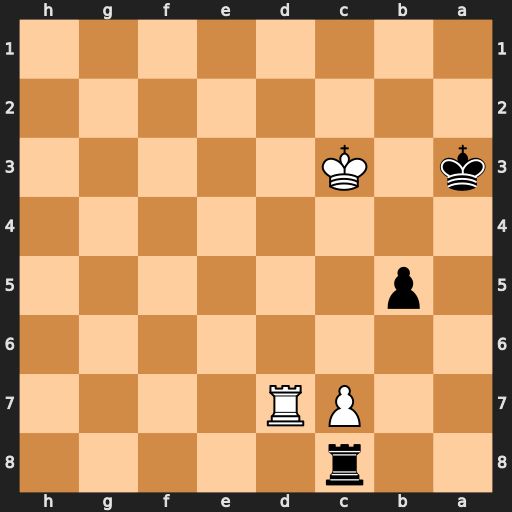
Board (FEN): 2r5/2PR4/8/1p6/8/k1K5/8/8
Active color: b
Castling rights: -
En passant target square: -
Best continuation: b4+ Kd4 b3 Rd8 Rxc7